Interaction volume radius: 5 \u00c5
Interaction volume height: 25 \u00c5
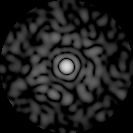
Disorder parameter: 0.825